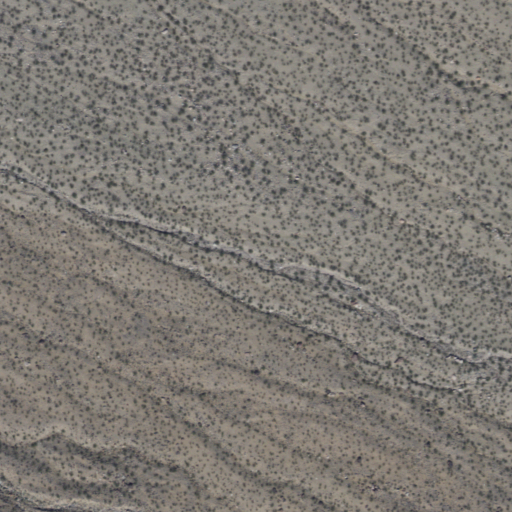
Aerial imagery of valley in Arizona named Frehner Canyon containing only shrub